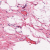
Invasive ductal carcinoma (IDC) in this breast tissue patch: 0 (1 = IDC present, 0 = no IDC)